Question: I have razor EditorFor<> creating some textbox's for me but the alignment is terrible and i cant come right will straightening it up.

How would i align all the textboxs to start the same distance from the text?
View:
'''
<div style="float: left; width: 50%;">
@Html.LabelFor(m => m.Date)
@Html.EditorFor(m => m.Date)
<br/>
@Html.LabelFor(m => m.QuoteNumber)
@Html.EditorFor(m => m.QuoteNumber)
<br/>
@Html.LabelFor(m => m.ClaimNumber)
@Html.EditorFor(m => m.ClaimNumber)
<br/>
@Html.LabelFor(m => m.MotorBodyRepairer)
@Html.EditorFor(m => m.MotorBodyRepairer)
<br/>
</div>
<div style="float: right; width: 50%;">
@Html.LabelFor(m => m.VehicleRegistration)
@Html.EditorFor(m => m.VehicleRegistration)
<br/>
@Html.LabelFor(m => m.VehicleMake)
@Html.EditorFor(m => m.VehicleMake)
<br/>
@Html.LabelFor(m => m.VehicleRange)
@Html.EditorFor(m => m.VehicleRange)
<br/>
@Html.LabelFor(m => m.VehicleModel)
@Html.EditorFor(m => m.VehicleModel)
<br/>
</div>
'''
Model:
'''
namespace SpendDirect.WebUI.Models.ViewModels
{
public class APNewQuoteViewModel
{
[Display(Name = "Date")]
public DateTime Date { get; set; }
[Display(Name = "Quote Number")]
public string QuoteNumber { get; set; }
[Display(Name = "Claim Number")]
public string ClaimNumber { get; set; }
[Display(Name = "Motor Body Repairer")]
public string MotorBodyRepairer { get; set; }
[Display(Name = "Vehicle Registration")]
public string VehicleRegistration { get; set; }
[Display(Name = "Vehicle Make")]
public string VehicleMake { get; set; }
[Display(Name = "Vehicle Range")]
public string VehicleRange { get; set; }
[Display(Name = "Vehicle year Model")]
public string VehicleModel { get; set; }
}
}
'''
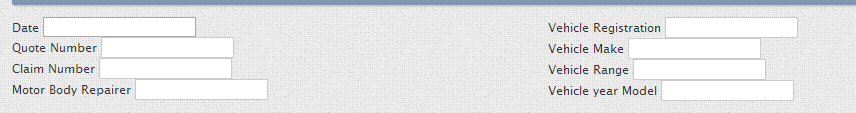
Answer: Simply apply CSS
'''
label
{
width:200px;
float:left;
text-align:left
}
input[type=text]
{
width:200px;
float:left;
}
'''
In case, if you want to apply for few label, just add a class like 'field' and write css selector like below and most recommended
'''
label.field
{
//style goes
}
'''
Then
'''
@Html.LabelFor(m => m.Date, new {@class="field"})
'''
To apply 'HTMLAttributes' for 'EditorFor' you may need to send it as and use it in your Editor Template .
In MVC 5.1, you can use 'htmlAttributes' parameter for EditorFor. <URL>